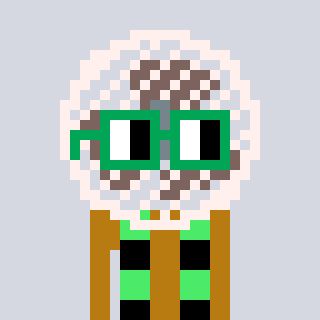
a pixel art character with square green glasses, a fan-shaped head and a gold-colored body on a cool background